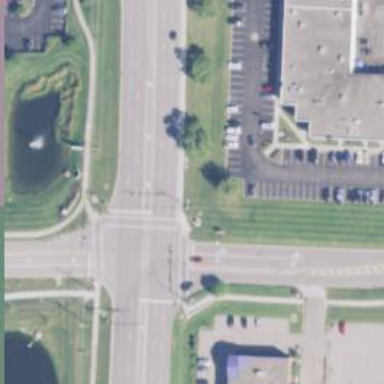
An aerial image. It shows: Marked road crossing.